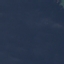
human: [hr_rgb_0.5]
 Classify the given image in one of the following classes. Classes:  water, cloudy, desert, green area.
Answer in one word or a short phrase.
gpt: water